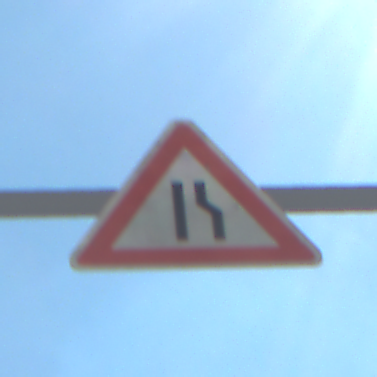
Verkehrszeichen: EinseitigVerengteFahrbahnRechts
Umgebung: Outdoor, Nature
Tageszeit: Midday
Wetter: PartlyCloudy
Licht: Natural
Jahreszeit: Autumn
Kontrast: HighContrast